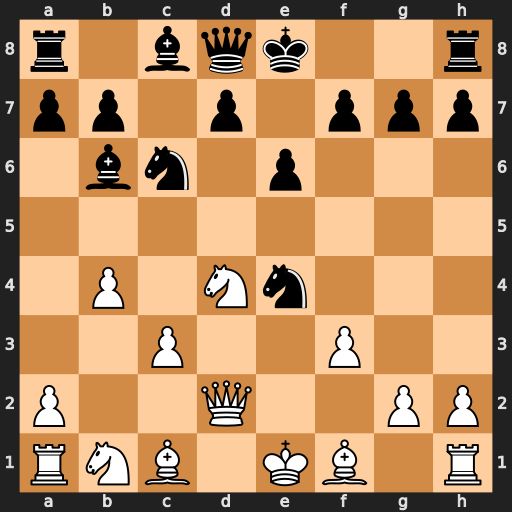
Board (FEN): r1bqk2r/pp1p1ppp/1bn1p3/8/1P1Nn3/2P2P2/P2Q2PP/RNB1KB1R
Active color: w
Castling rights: KQkq
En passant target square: -
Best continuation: fxe4